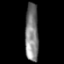
Tissue: prostate
Cell type: T cells
Senescence score: 0.3602
Nuclear area (px): 759
Mean DAPI intensity: 125.912